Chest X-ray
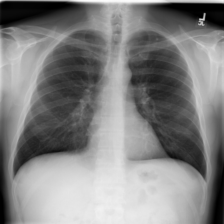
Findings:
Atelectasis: negative
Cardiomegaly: negative
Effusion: negative
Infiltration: negative
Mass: negative
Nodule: negative
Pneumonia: negative
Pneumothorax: negative
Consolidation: negative
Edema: negative
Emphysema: negative
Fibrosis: negative
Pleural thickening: negative
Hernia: negative